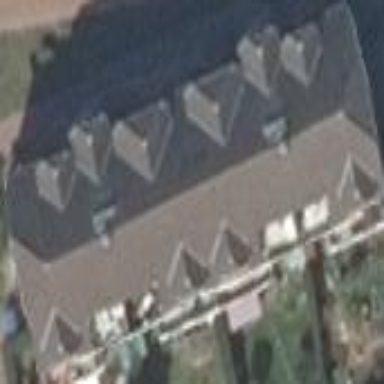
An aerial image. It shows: Half-hipped roof shape on the apartments building.